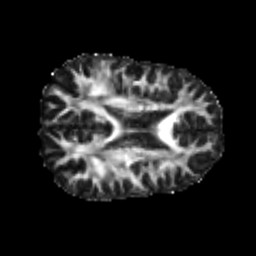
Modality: FA
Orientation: axial
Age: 20
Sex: male
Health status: healthy
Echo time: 0.074 s